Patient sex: M
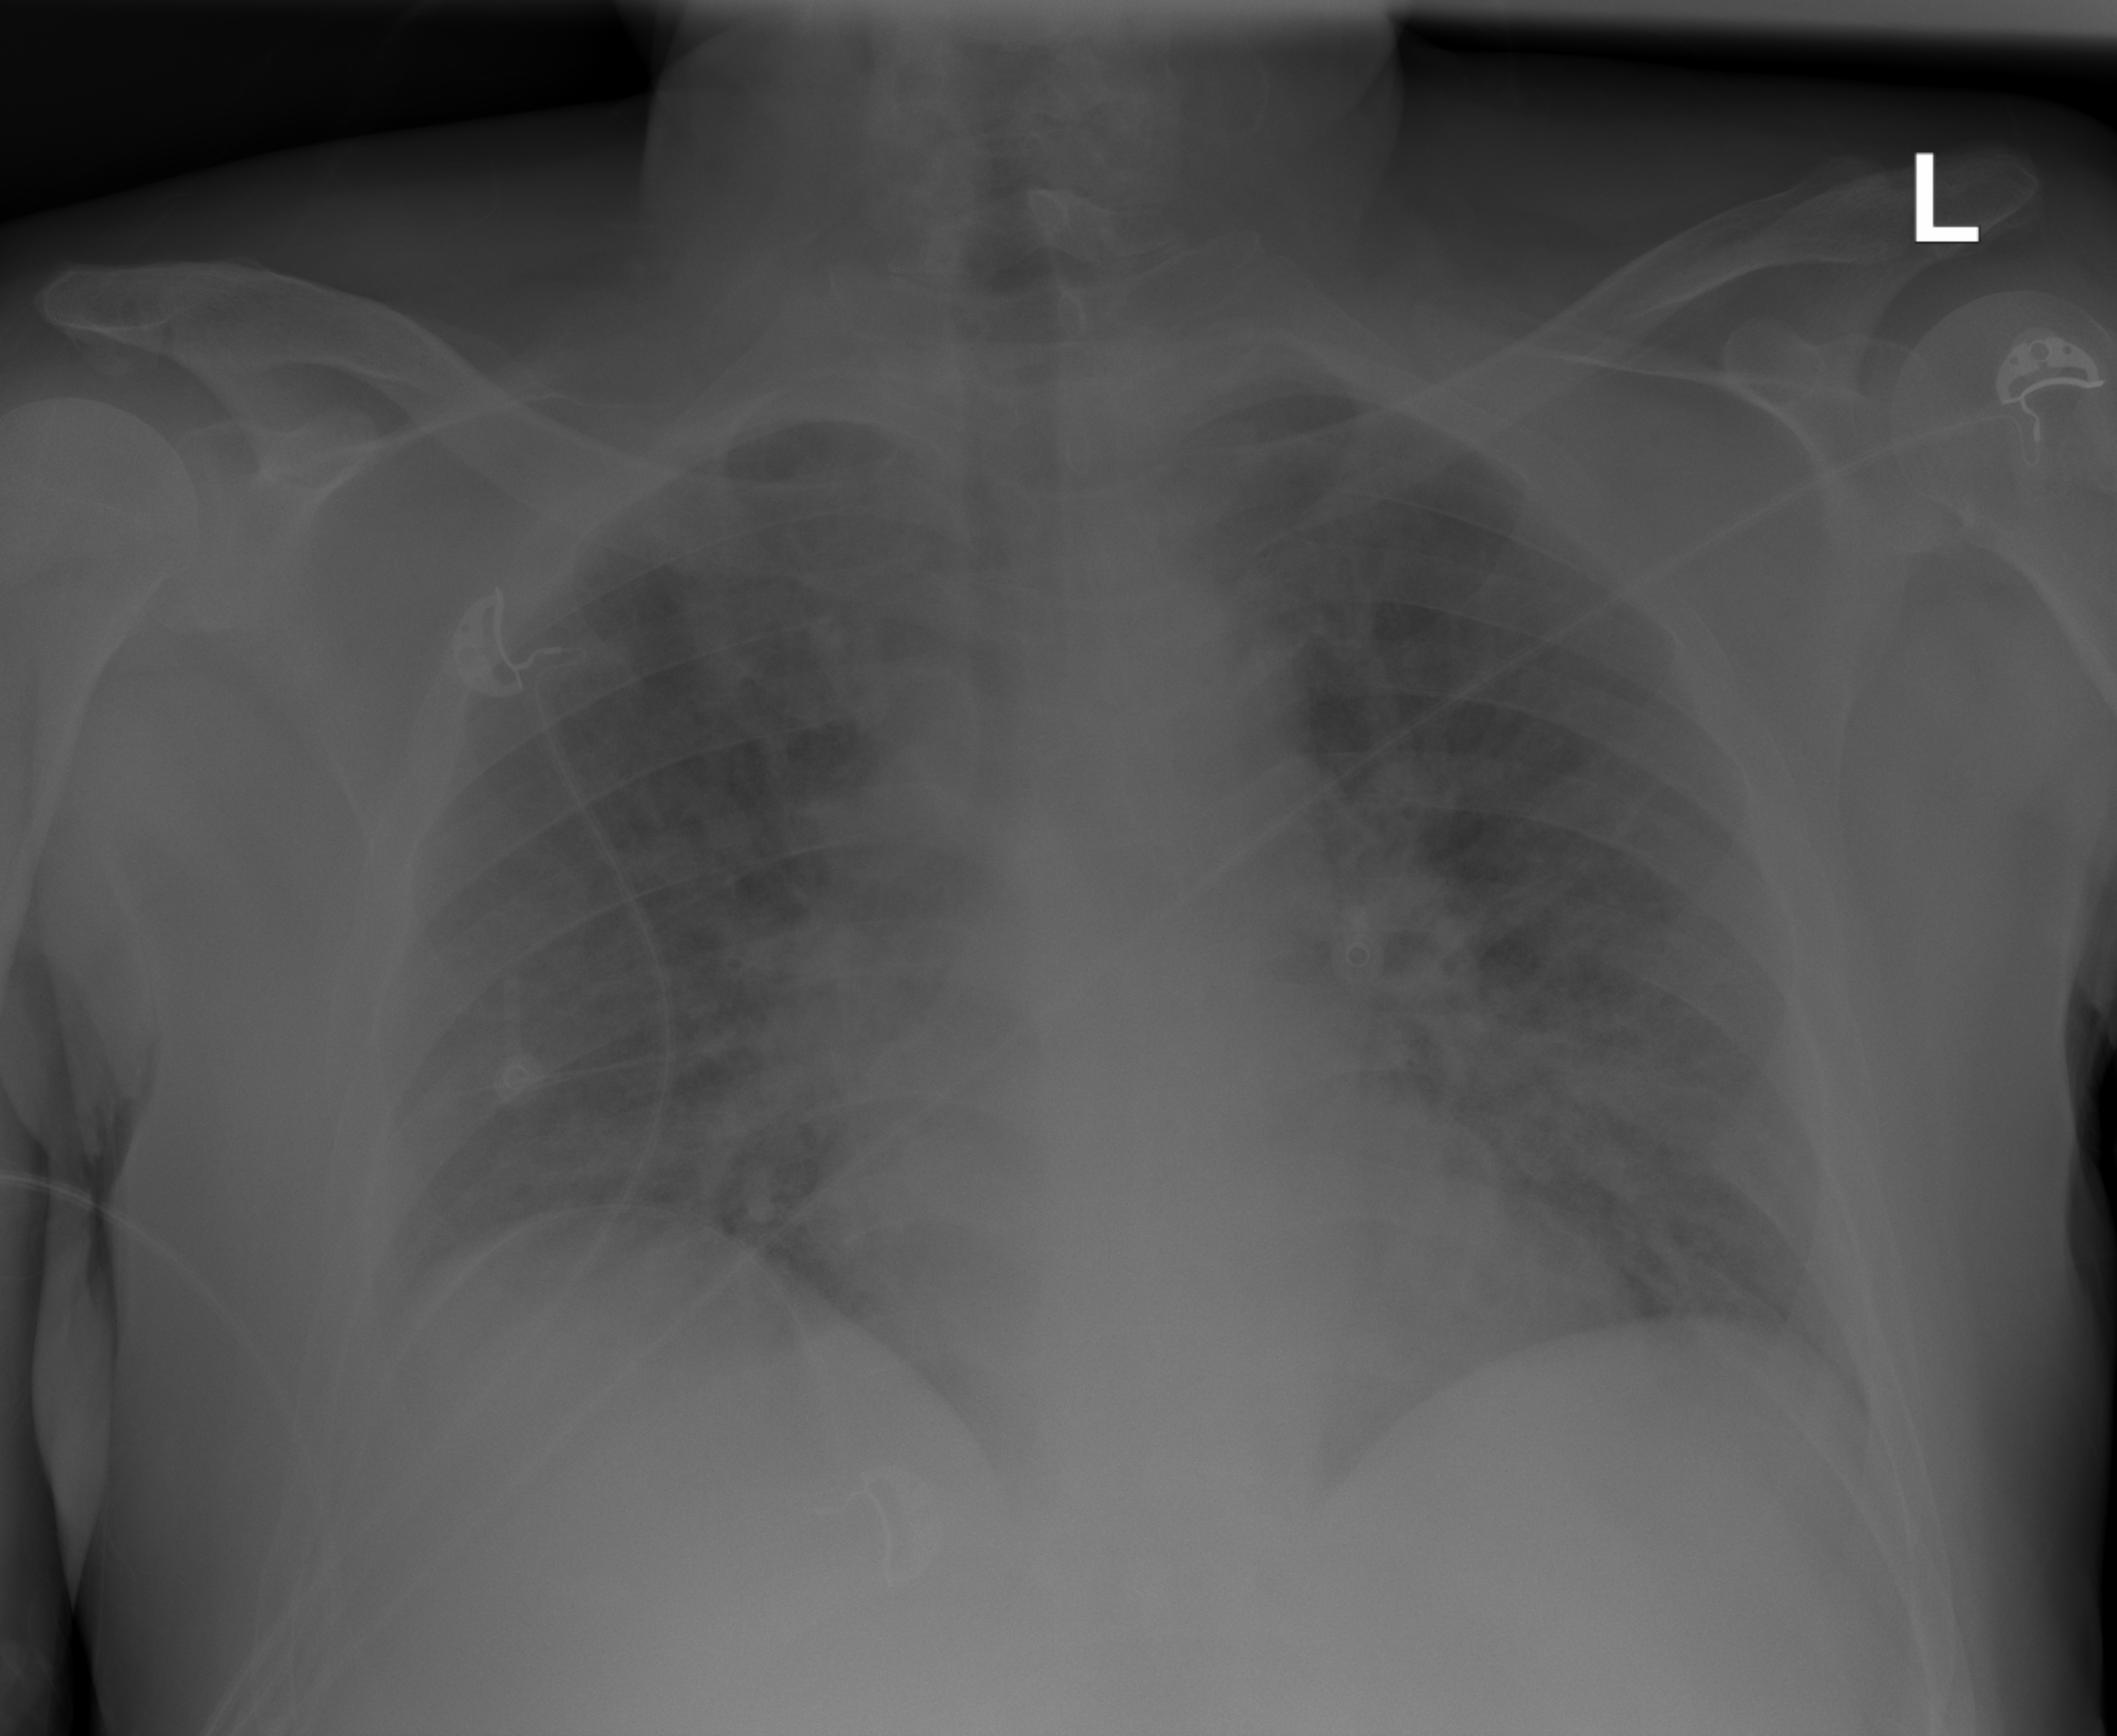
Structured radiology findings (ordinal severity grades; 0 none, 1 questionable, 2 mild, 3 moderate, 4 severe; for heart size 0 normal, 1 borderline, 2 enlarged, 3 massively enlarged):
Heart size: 1
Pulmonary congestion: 1
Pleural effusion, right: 0
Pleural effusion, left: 0
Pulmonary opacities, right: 2
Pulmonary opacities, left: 2
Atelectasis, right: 0
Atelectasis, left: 0